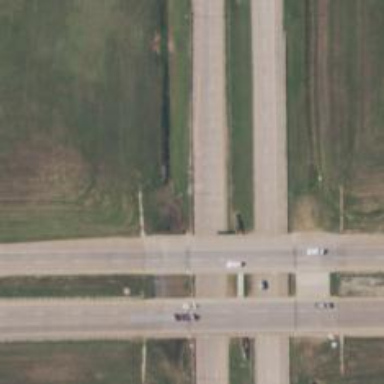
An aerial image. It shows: Trunk highway with expressway features.